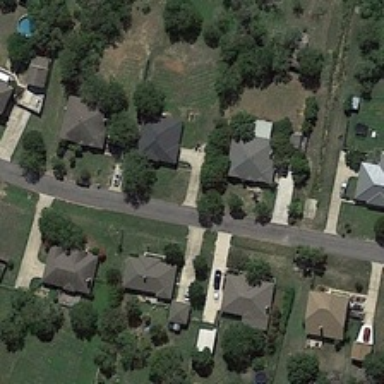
Some buildings and many green trees are in two sides of a road in a medium residential area .